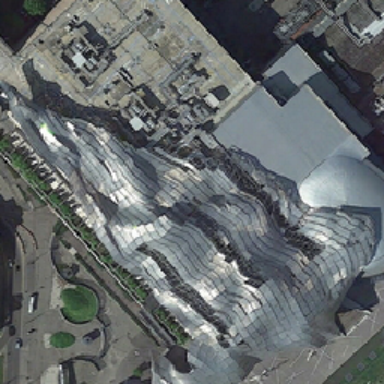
The center is full of ups and downs and excitement .